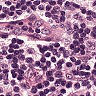
Metastatic tissue present: no